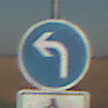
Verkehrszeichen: VorgeschriebeneFahrtrichtungLinks
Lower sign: EinspurigeFahrzeugeFrei3
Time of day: SunriseSunset
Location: Outdoor (Nature)
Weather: Clear
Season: NotSpecified
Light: Natural